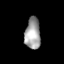
Tissue: skin
Cell type: Epithelial cells
Senescence score: 0.2788
Nuclear area (px): 479
Mean DAPI intensity: 160.225